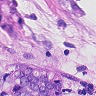
Metastatic tissue present: yes